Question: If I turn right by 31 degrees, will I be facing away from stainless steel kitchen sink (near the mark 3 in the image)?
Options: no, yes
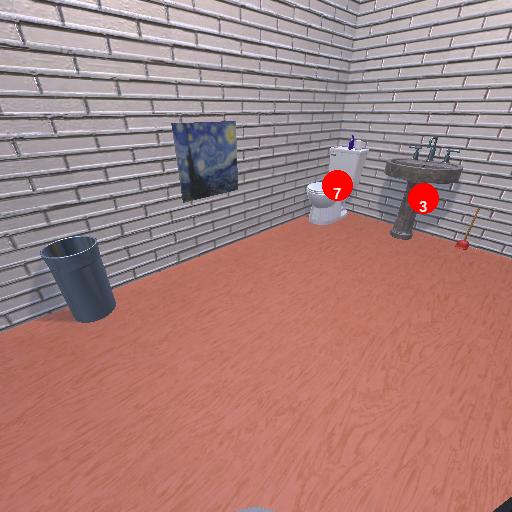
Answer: no